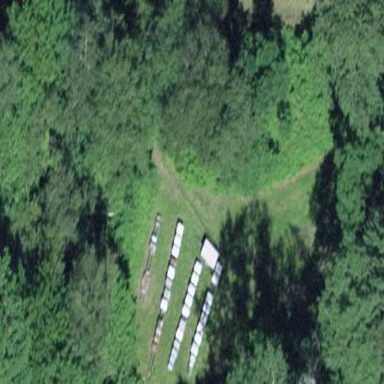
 where bees are kept and honey is produced."